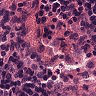
Metastatic tissue present: no